Question: I have some code where I have to use ViewPager from android support library v4.
I've used it as following:
'''
import android.support.v4.view.ViewPager;
'''
I have also used to build my application.
My application java build path is as following:

But, this give me delvik exception.
When I try with unchecked the support library it give
'''
01-03 09:10:10.737: E/AndroidRuntime(2721): java.lang.NoClassDefFoundError: com.sec.android.app.clockpackage.ClockPackage$TabsAdapter
'''
Can anyone please provide any solution for it. I have used eclipse for code build.
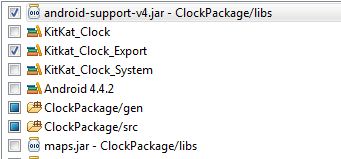
Answer: Probably if your 'dalvik exception' is multiple dex file you have already that support library somewhere else on your project (maybe on third party libraries) , you have to remove one of them.